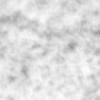
Label: no_change